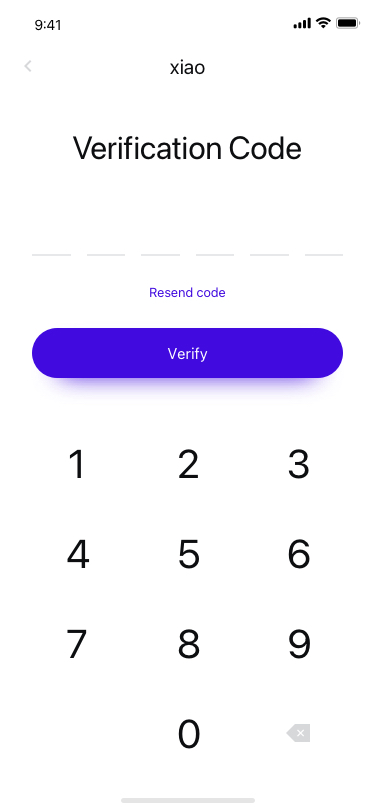
Text in this UI design:
xiao
Verification Code
Resend code
Verify
1
4
2
5
3
6
7
8
0
9